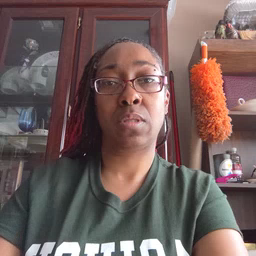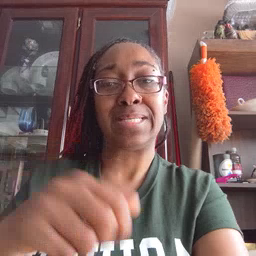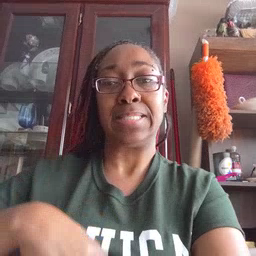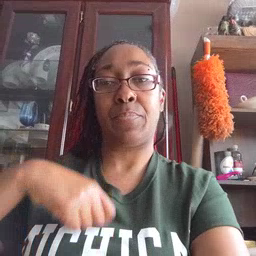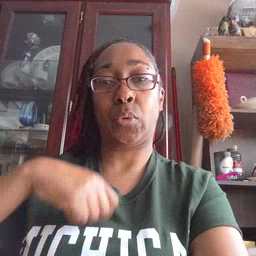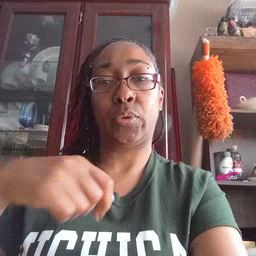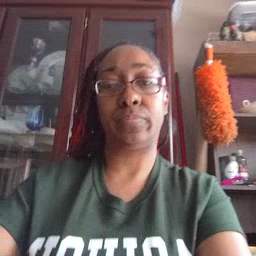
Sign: zipper